Field crop: maize
Growth stage: 2
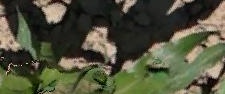
Species: maize